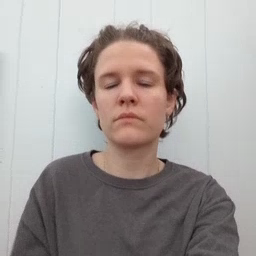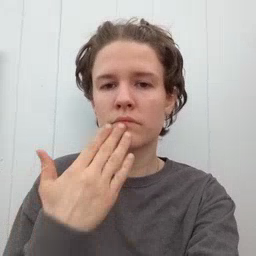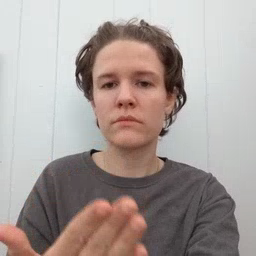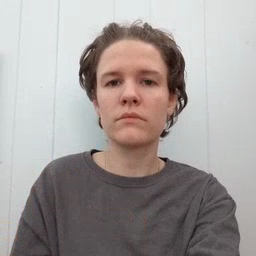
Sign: thankyou